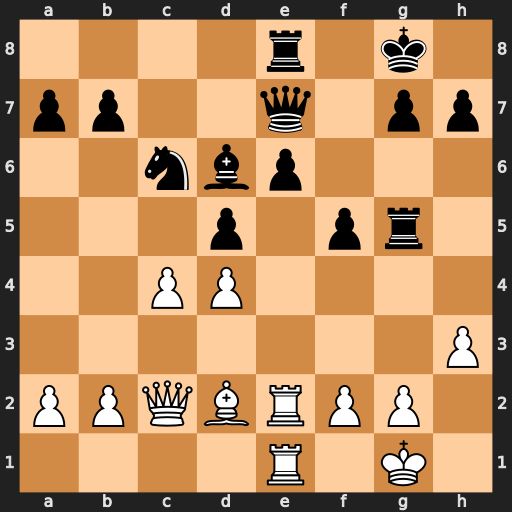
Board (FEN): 4r1k1/pp2q1pp/2nbp3/3p1pr1/2PP4/7P/PPQBRPP1/4R1K1
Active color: w
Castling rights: -
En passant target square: -
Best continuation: Rxe6 Qxe6 Rxe6 Rxe6 cxd5